Question: I have a requirement to pop up a small option-view on clicking bar button item, similar to this image.
How can I achieve this? Any tutorial or link is highly appreciated.

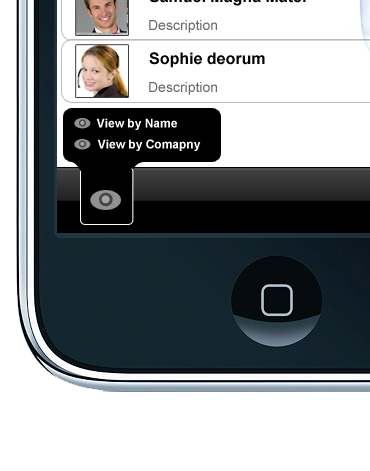
Answer: You need to create an UIView and set for backgound you image. In this new view you can add UIButtons to let the user to select an option.